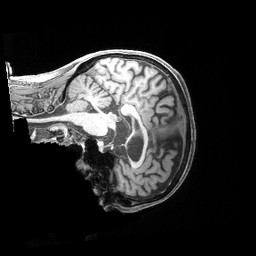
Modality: T1w
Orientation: sagittal
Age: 75
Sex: female